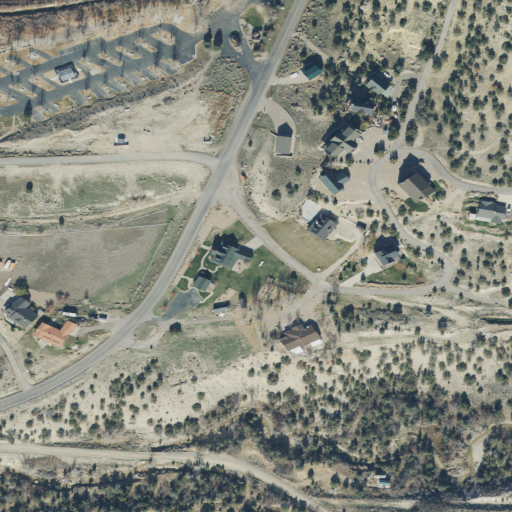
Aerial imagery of valley in Utah named Sixmile Canyon containing shrub, open development, evergreen forest, low intensity development, medium intensity development, cultivated crops, grassland, open water, herbaceous wetlands, and woody wetlands